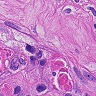
Metastatic tissue present: yes